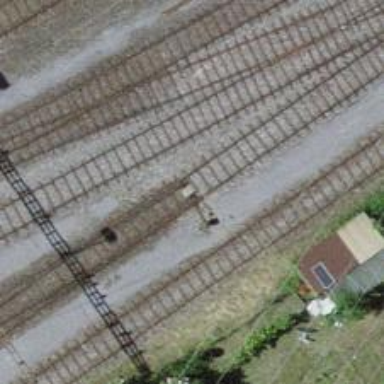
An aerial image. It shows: Rail yard with electrified rails and single track.